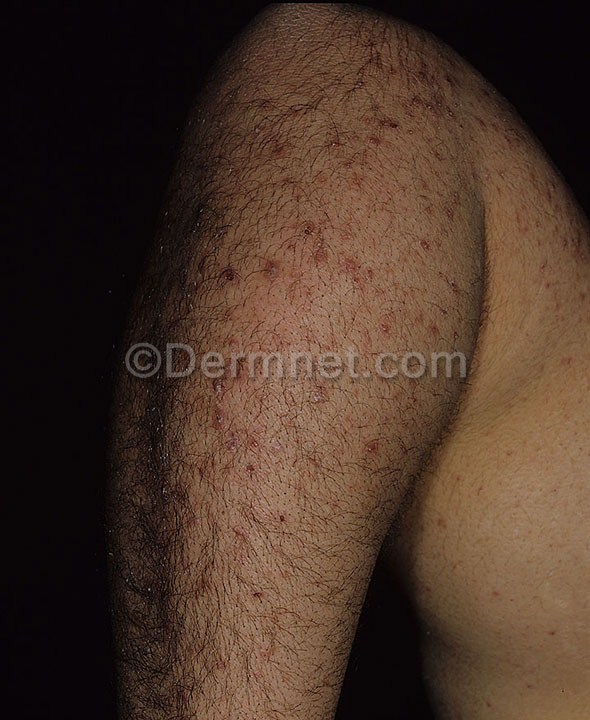
Disease: Acne and Rosacea Photos